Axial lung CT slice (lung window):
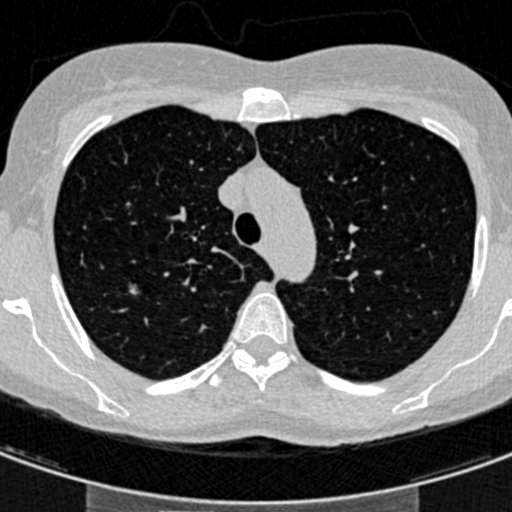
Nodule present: yes
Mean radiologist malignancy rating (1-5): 3.5